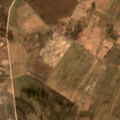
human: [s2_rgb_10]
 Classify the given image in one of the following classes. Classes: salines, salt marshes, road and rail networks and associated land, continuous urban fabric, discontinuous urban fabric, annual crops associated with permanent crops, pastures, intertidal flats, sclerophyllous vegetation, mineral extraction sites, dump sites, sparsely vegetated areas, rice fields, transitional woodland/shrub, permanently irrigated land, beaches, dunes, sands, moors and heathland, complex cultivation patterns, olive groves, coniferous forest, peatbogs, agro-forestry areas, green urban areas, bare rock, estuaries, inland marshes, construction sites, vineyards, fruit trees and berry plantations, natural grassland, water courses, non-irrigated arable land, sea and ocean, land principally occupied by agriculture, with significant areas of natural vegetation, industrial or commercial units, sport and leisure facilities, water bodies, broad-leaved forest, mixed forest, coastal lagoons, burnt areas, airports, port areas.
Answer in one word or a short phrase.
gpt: non-irrigated arable land, complex cultivation patterns